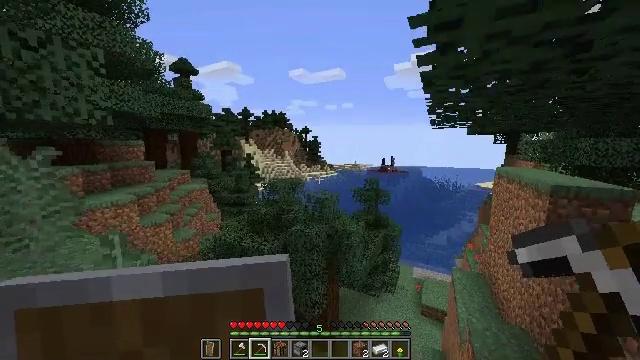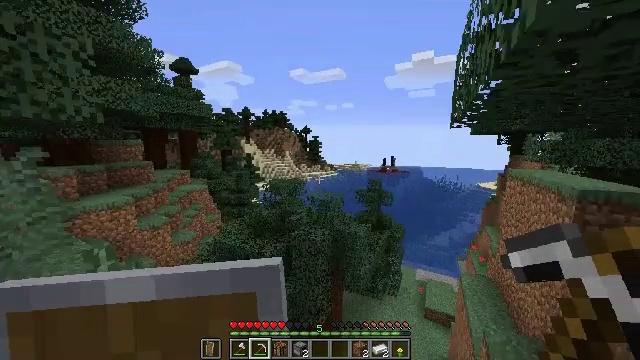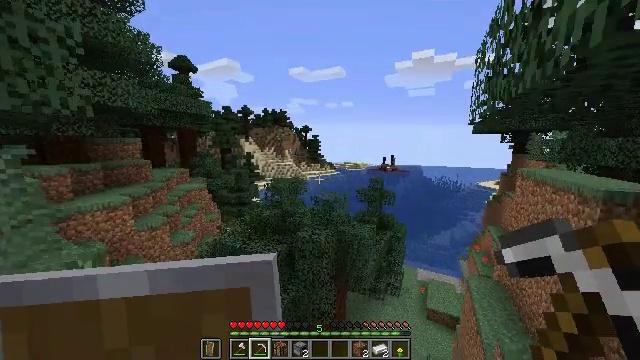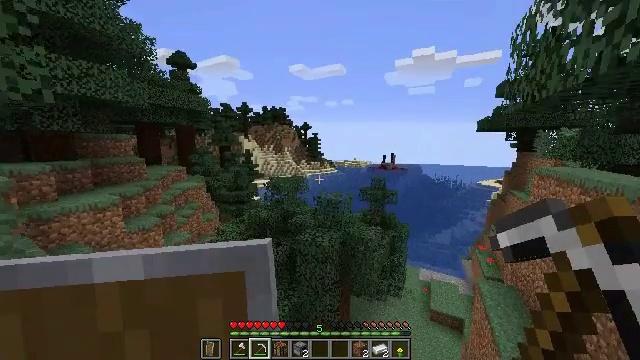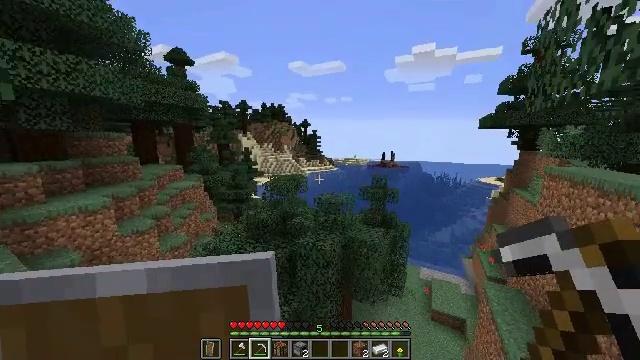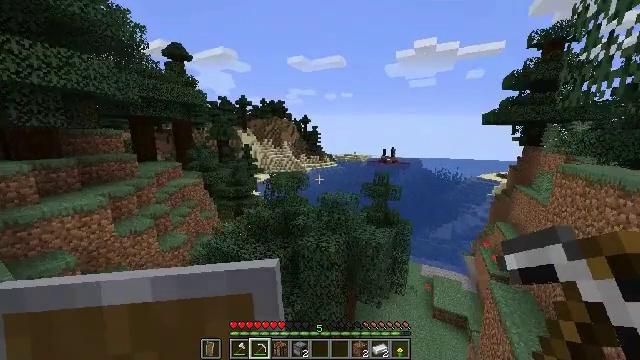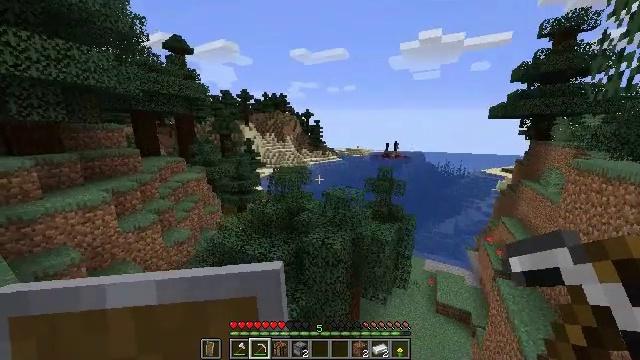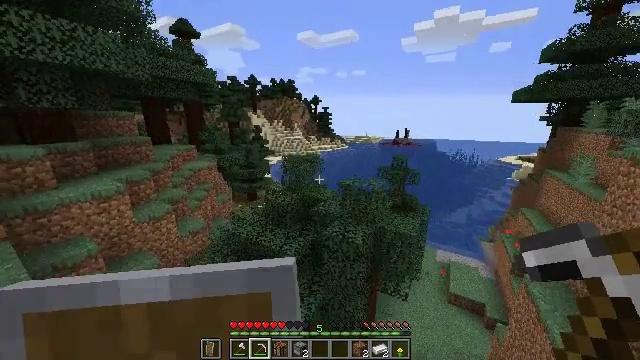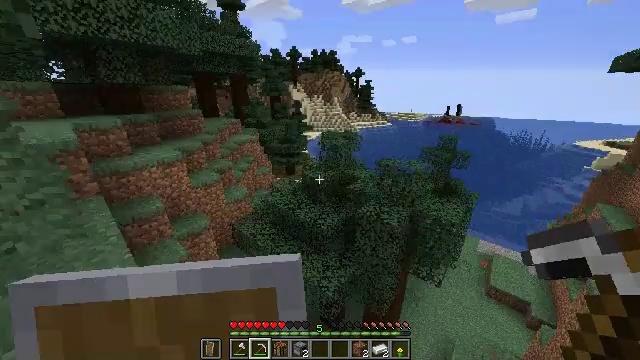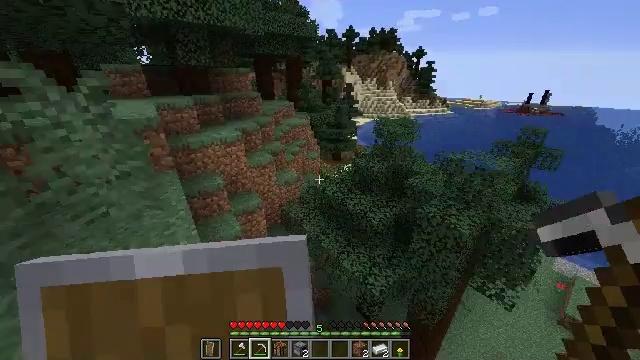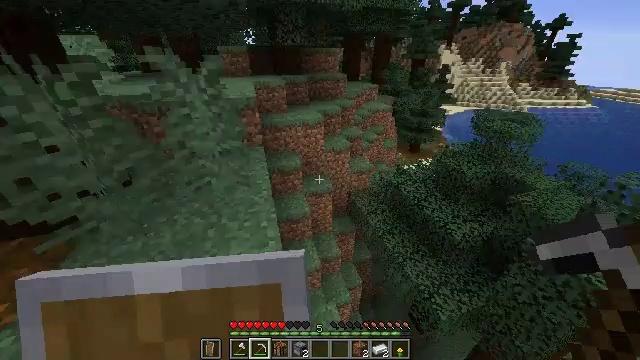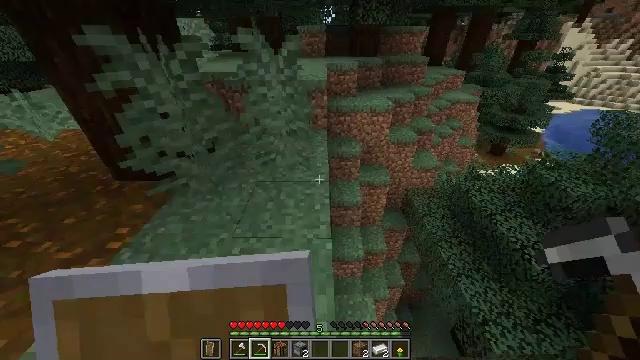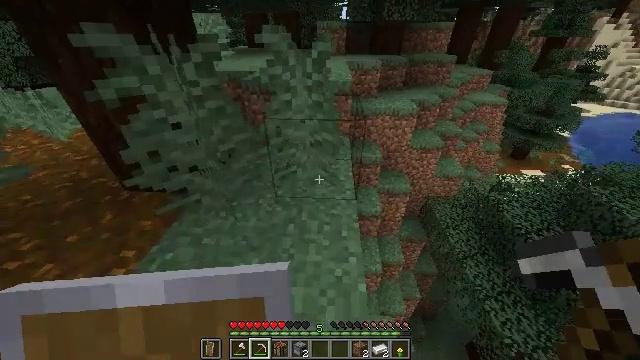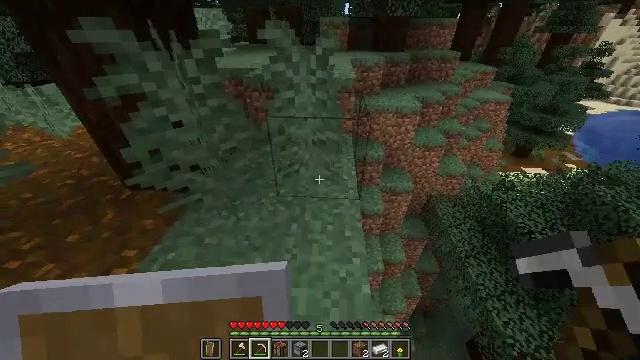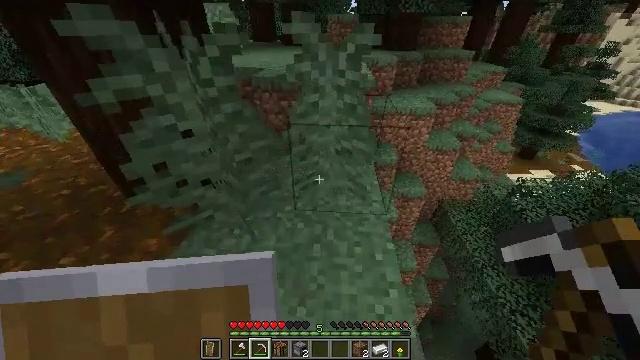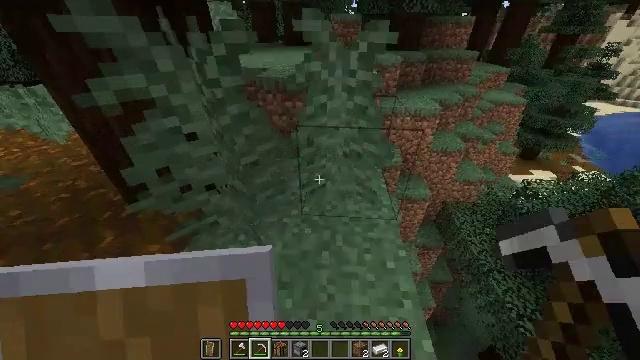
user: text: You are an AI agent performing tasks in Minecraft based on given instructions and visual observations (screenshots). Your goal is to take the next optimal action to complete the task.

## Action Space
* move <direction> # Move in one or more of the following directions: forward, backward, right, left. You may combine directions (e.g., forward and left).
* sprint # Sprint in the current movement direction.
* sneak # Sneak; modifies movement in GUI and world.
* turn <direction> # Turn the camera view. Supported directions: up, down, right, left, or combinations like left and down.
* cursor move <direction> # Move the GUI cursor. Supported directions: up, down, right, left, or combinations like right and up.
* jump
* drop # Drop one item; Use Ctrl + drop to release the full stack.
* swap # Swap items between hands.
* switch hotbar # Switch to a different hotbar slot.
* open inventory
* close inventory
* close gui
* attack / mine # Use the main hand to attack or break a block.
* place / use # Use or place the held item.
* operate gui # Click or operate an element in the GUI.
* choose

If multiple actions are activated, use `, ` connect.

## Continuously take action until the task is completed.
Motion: motion action
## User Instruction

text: Mine the sweet berry bush.
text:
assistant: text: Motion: move forward and move left, sprint, jump
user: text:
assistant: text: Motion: move forward, sprint
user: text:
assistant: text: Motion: move forward, sprint
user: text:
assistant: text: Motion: move forward, sprint
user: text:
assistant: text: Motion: move forward and move left, sprint
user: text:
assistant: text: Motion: move forward and move left, sprint, turn down
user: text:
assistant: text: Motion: move forward and move left, sprint, turn left and down
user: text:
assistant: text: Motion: move forward and move left, sprint, turn left and down
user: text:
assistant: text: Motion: move forward and move left, sprint, turn left and down
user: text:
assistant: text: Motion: move forward and move left, sprint, turn left and down
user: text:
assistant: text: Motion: move forward and move left, sprint, turn left and down
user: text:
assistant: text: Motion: move forward and move left, sprint, turn left
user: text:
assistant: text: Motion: move forward and move left, sprint
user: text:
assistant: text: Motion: move forward and move left, sprint
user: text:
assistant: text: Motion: move forward and move left, sprint
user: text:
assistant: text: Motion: move forward and move left, sprint, turn right and down
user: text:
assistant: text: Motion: move forward and move left, sprint, turn right and down
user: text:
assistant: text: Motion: move forward and move left, sprint, turn right and down
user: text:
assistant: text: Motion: move forward and move left, sprint, turn right and down
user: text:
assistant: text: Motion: move forward, sprint, turn right and up
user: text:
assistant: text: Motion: move forward, sprint, turn up
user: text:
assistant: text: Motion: move forward, sprint, turn up
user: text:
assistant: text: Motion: sprint, turn up
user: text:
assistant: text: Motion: turn up
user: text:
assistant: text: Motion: no_op
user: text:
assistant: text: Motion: no_op
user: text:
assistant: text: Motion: no_op
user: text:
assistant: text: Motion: no_op
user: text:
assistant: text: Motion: no_op
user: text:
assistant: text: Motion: no_op